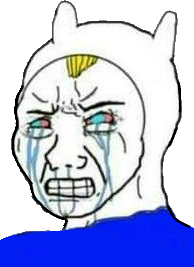
Label: 5_Crying_Wojak